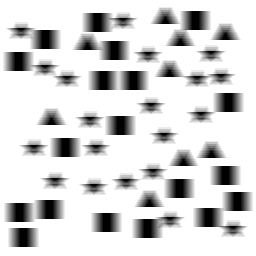
Squares: 19
Triangles: 9
Stars: 20
Total shapes: 48